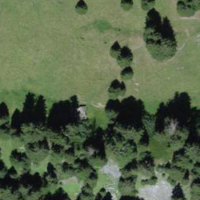
EUNIS habitat code: 43
Species observed at this site:
Stellaria graminea